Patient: sex F, age 71
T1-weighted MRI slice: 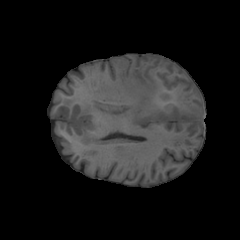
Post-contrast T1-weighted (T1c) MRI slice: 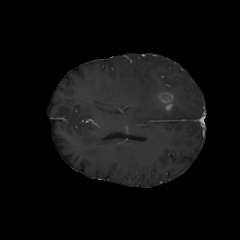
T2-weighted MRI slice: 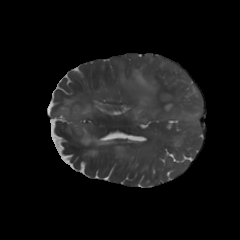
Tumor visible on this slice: yes
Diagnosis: Glioblastoma, IDH-wildtype
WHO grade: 4